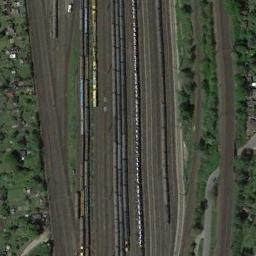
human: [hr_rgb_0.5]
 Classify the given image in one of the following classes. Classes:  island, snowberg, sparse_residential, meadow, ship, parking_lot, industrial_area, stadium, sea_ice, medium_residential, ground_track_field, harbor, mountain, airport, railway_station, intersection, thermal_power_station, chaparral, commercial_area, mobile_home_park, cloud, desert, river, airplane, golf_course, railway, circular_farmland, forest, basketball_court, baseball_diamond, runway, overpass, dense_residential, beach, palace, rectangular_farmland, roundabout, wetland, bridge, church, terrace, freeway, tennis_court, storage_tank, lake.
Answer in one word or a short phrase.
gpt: railway